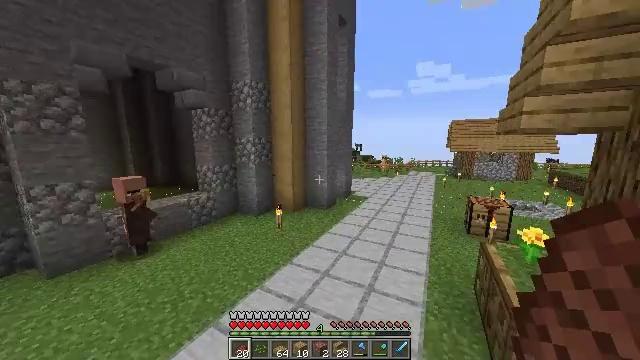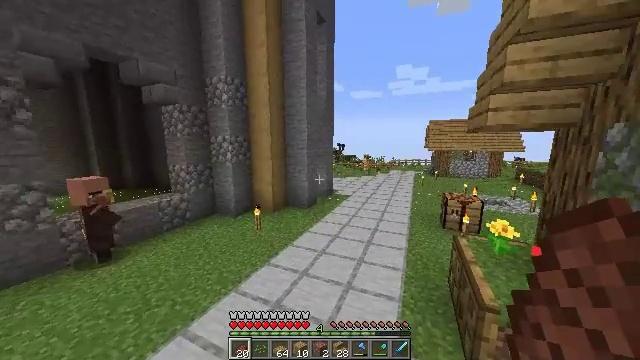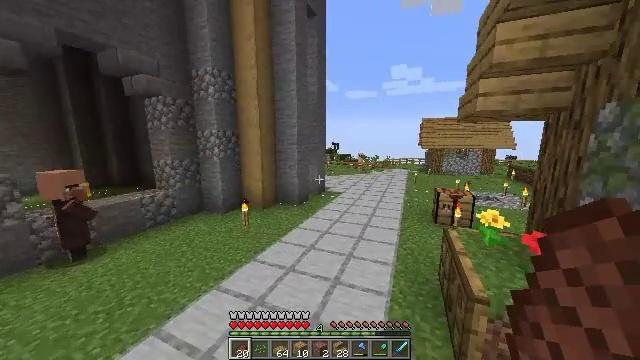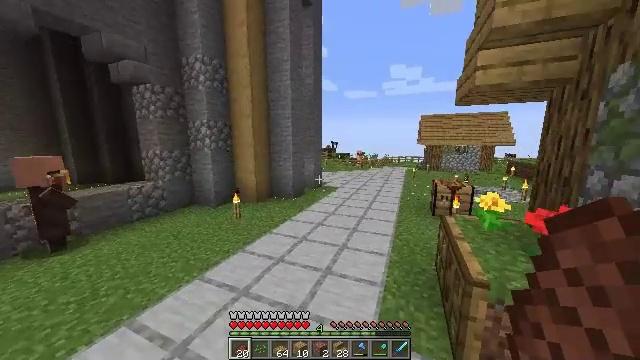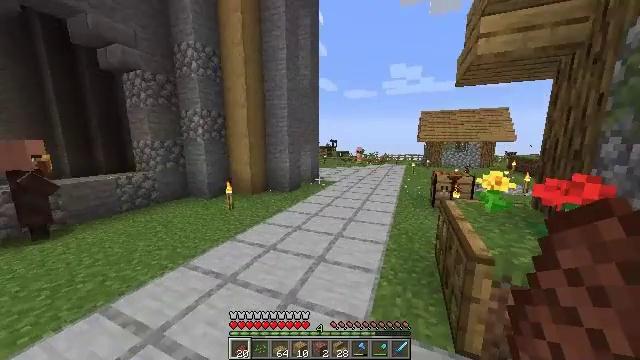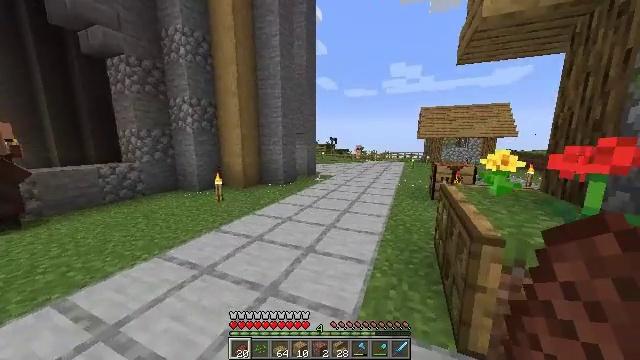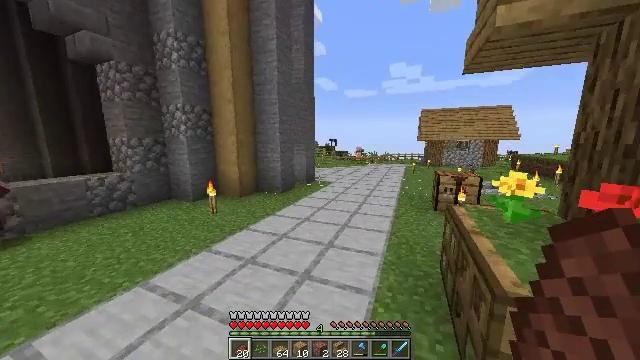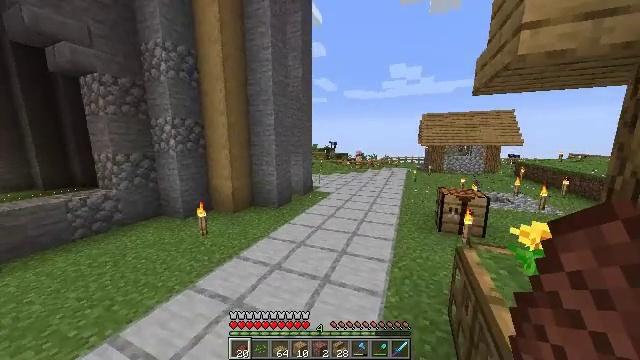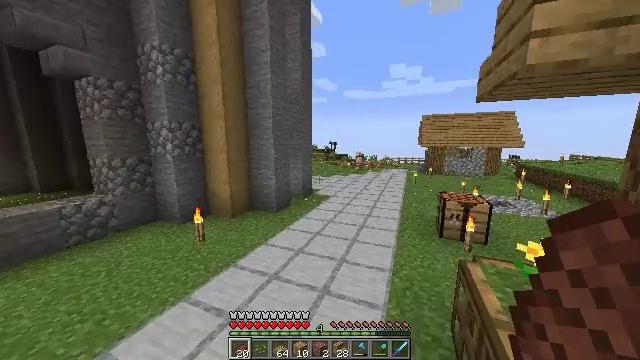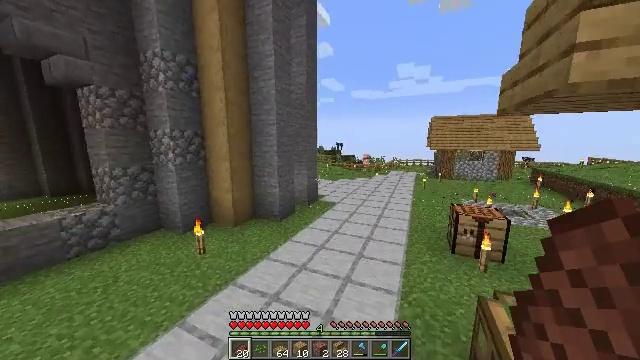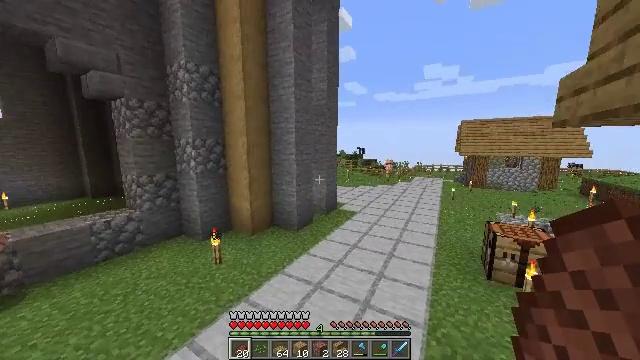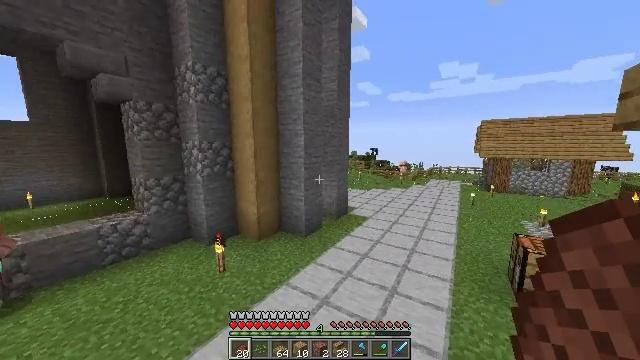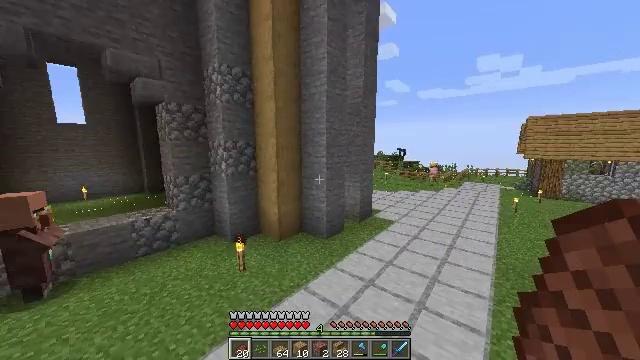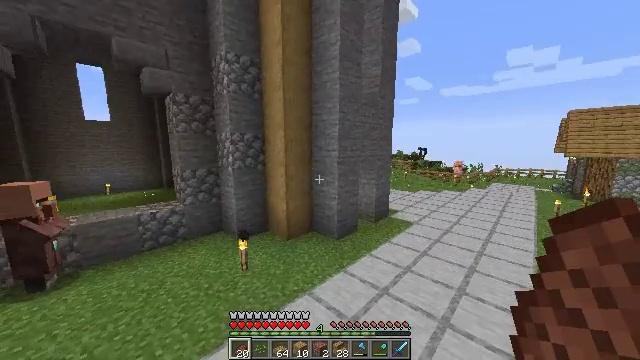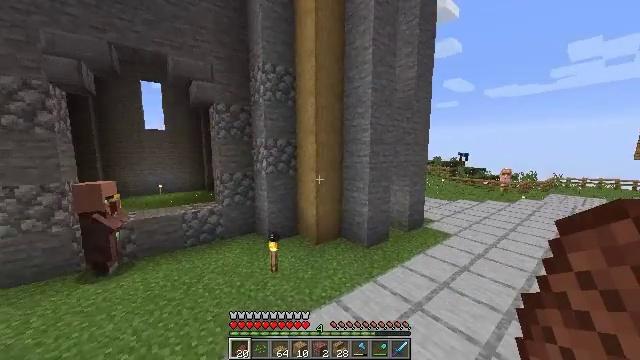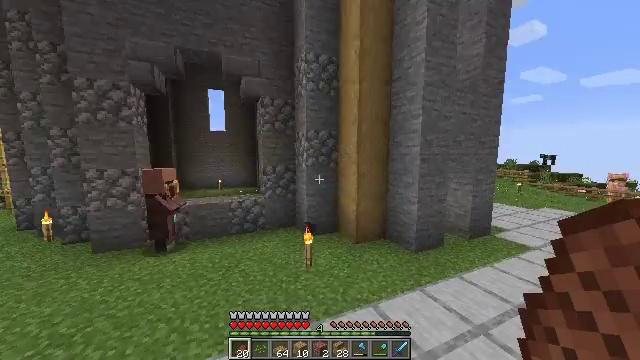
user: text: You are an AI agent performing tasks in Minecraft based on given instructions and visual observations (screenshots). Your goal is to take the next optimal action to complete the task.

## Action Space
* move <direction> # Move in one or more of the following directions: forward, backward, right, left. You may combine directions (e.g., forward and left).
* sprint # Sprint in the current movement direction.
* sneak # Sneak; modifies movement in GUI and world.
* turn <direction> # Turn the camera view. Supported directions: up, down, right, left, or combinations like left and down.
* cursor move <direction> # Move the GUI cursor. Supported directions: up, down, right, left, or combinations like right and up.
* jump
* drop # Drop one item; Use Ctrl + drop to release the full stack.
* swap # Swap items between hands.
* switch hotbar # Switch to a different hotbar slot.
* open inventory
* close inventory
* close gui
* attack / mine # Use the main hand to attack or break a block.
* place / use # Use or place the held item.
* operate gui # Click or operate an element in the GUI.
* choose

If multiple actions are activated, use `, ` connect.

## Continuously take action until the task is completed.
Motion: motion action
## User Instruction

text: Use clay to craft a brick.
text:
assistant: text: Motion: move forward, turn right, jump
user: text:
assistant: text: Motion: move forward, sprint, turn right, jump
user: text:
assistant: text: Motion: move forward, sprint, jump
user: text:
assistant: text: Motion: move forward, sprint, jump
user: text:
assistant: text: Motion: move forward, sprint, jump
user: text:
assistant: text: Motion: move forward, sprint, jump
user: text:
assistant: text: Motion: move forward, jump
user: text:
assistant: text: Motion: move forward, jump
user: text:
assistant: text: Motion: move forward, turn left, jump
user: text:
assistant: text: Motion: move forward, turn left, jump
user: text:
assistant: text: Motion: move forward, turn left, jump
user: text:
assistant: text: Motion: move forward, sprint, turn left, jump
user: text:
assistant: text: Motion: move forward, sprint, turn left, jump
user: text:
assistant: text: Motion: move forward, sprint, turn left and up, jump
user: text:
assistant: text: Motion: move forward, sprint, turn left and up, jump
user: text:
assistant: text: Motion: move forward, sprint, turn left, jump
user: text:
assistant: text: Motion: move forward, turn left, jump
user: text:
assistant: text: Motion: move forward, turn left, jump
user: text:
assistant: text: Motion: move forward, turn left, jump
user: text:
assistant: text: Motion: move forward, turn left, jump
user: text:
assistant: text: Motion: move forward
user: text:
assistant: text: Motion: no_op
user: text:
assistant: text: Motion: no_op
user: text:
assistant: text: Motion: turn right
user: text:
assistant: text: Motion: turn right
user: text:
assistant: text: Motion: turn right
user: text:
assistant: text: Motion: turn right
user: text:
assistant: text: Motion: turn right
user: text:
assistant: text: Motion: turn right
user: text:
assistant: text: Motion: turn right